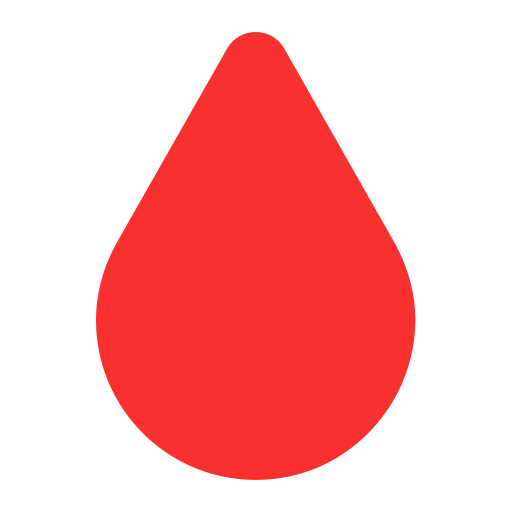
drop of blood flat